Field crop: maize
Growth stage: 2
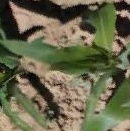
Species: maize